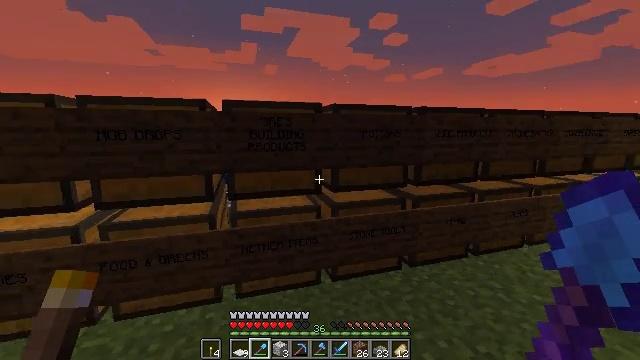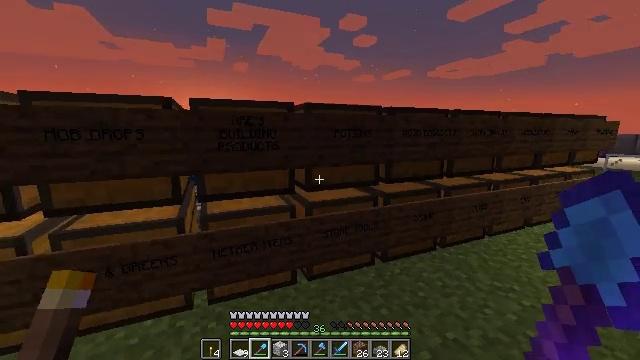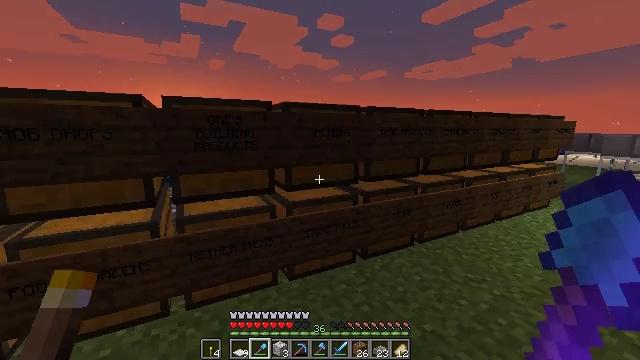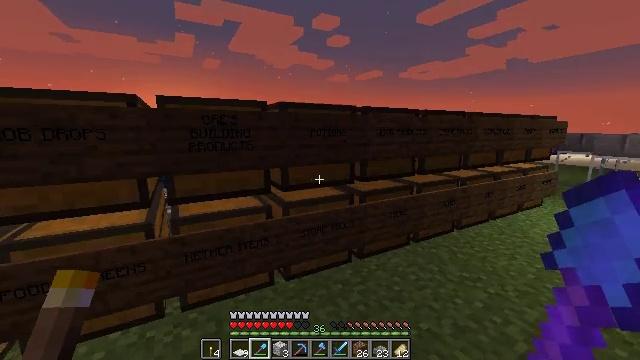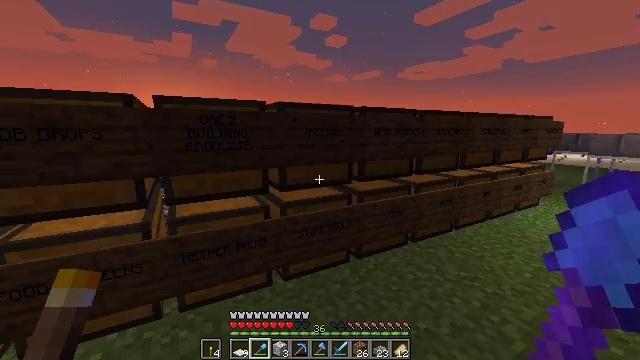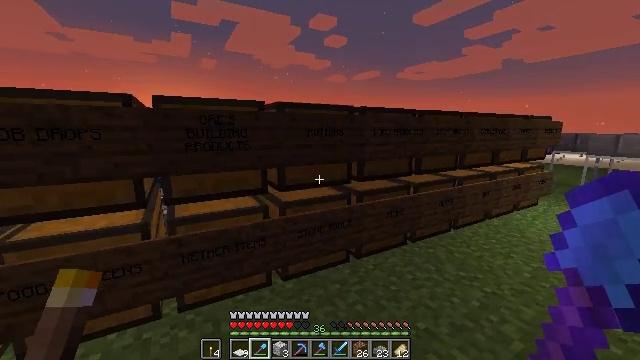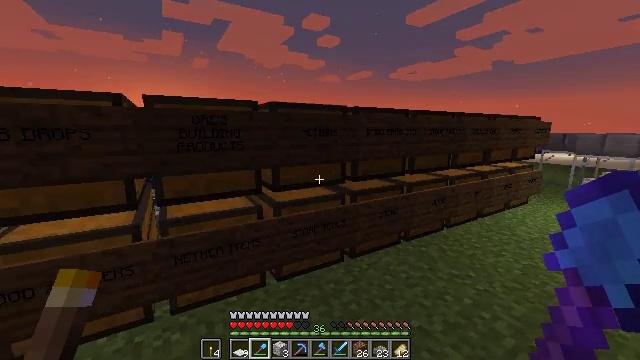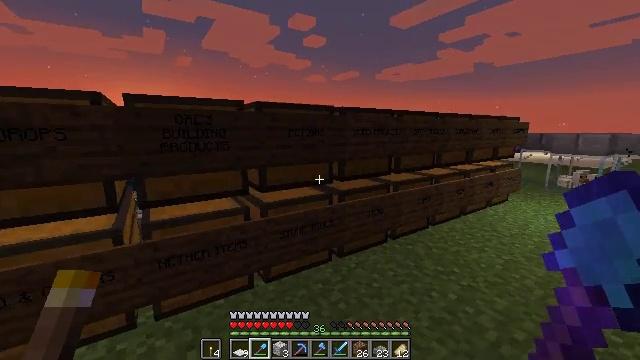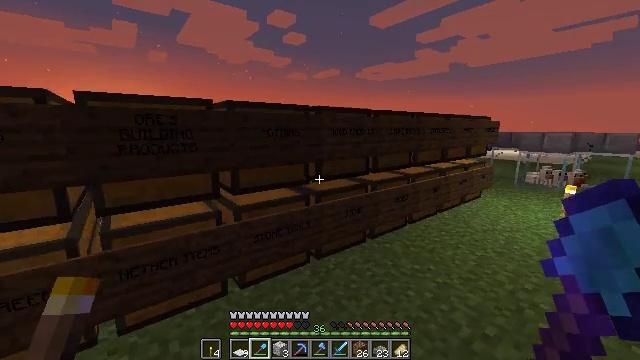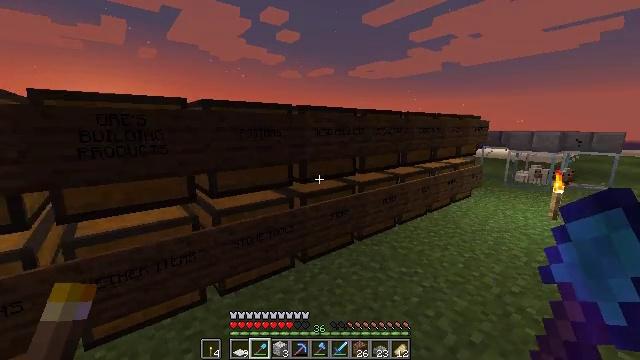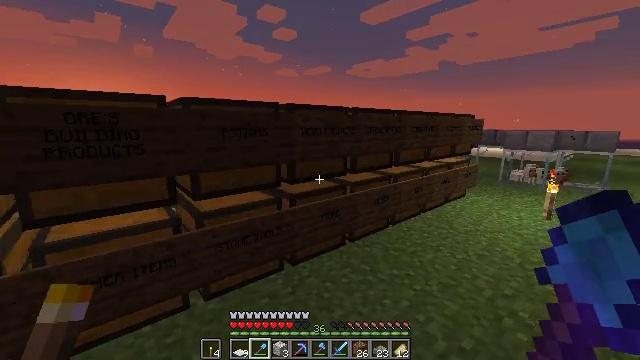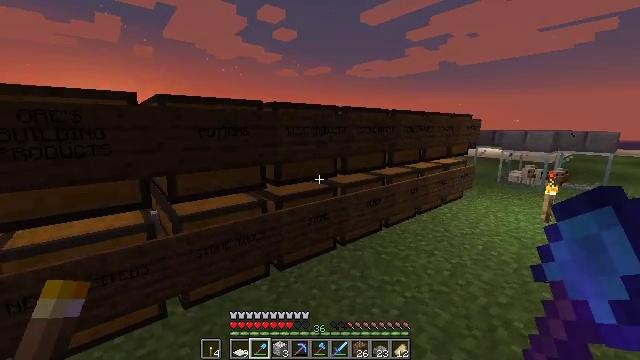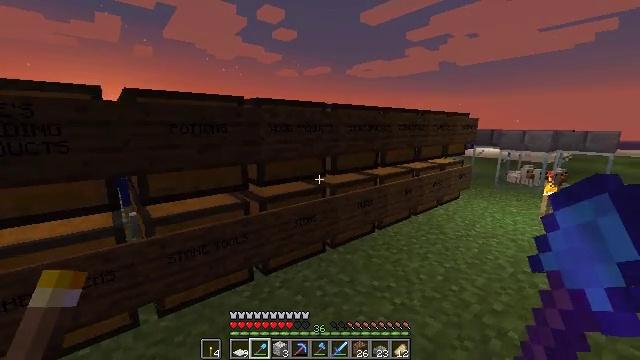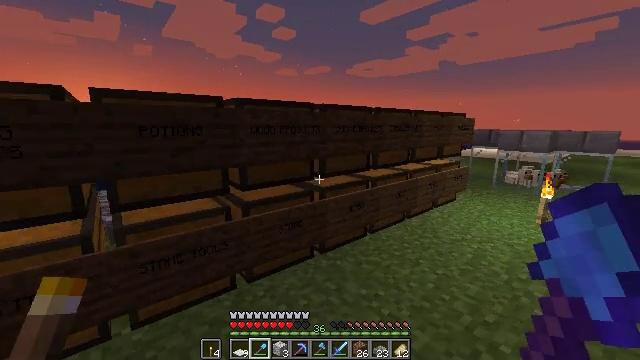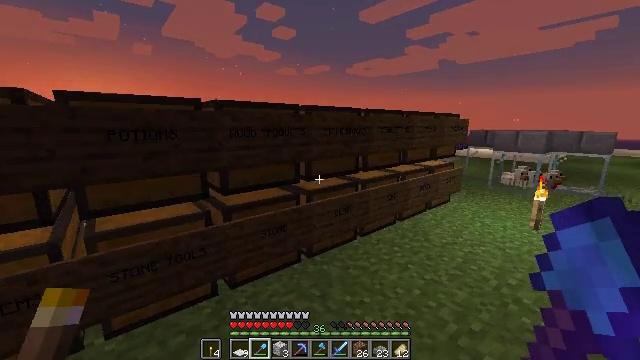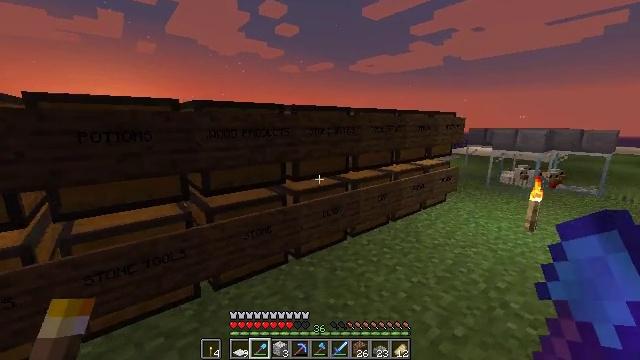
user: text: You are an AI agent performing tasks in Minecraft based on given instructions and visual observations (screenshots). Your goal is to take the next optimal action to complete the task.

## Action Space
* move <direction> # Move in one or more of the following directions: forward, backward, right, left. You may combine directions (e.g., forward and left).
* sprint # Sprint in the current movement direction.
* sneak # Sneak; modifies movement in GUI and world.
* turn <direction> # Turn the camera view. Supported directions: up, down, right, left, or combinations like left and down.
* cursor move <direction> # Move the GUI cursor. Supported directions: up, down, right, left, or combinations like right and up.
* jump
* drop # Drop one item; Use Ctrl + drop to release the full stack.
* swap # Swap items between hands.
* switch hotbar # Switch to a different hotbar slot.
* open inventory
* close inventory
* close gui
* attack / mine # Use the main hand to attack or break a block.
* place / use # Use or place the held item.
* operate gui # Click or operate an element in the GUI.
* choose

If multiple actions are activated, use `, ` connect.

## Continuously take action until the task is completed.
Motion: motion action
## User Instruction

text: Remove a stone shovel from the inventory.
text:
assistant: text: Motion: turn right
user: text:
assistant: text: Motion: turn right
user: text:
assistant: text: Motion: no_op
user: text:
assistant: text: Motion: no_op
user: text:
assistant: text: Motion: no_op
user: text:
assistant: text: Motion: turn right
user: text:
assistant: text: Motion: turn right
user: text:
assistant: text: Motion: move forward and move right, turn right
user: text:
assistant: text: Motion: move forward and move right, turn right
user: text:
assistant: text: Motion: move forward and move right
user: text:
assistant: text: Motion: move forward and move right
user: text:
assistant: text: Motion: move forward and move right
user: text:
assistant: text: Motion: move right
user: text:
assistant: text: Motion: move right
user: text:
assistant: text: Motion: move right
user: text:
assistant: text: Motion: move right, turn left
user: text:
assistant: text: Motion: move right, turn left
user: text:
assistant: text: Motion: move right, turn left
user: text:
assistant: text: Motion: move right, turn left
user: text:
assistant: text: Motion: move forward and move right, turn left
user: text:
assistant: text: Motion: move forward and move right, turn left
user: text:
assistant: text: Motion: move forward, turn left
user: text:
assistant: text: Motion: move forward
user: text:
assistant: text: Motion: move forward
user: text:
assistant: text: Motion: no_op
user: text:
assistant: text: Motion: no_op
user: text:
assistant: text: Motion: no_op
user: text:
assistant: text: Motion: no_op
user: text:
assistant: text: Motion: no_op
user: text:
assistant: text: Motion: no_op